Field crop: maize
Growth stage: 2
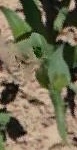
Species: maize